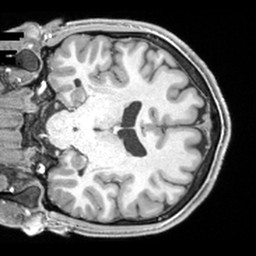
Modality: T1w
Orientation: coronal